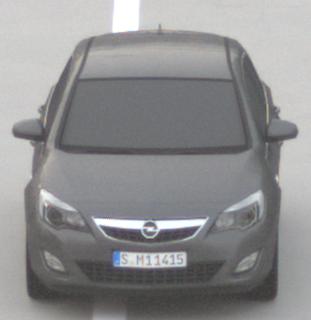
Make: Opel
Model: Astra 1.4 ecoFlex
Detailed model: Astra (J)
Model produced from: 2009/12
Model produced until: 2010/12
Doors: 5
Color: gray
Road condition: dry road
Daytime: sunrise or sunset
Contrast: low contrast